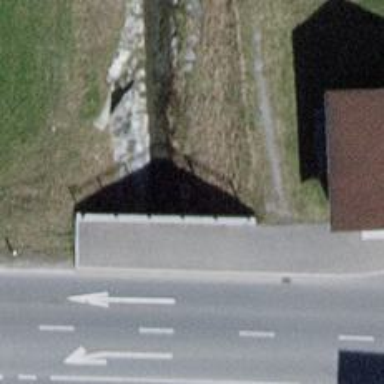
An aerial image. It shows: Culvert tunnel underneath ditch.